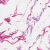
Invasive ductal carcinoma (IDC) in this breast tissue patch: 0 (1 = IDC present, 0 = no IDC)